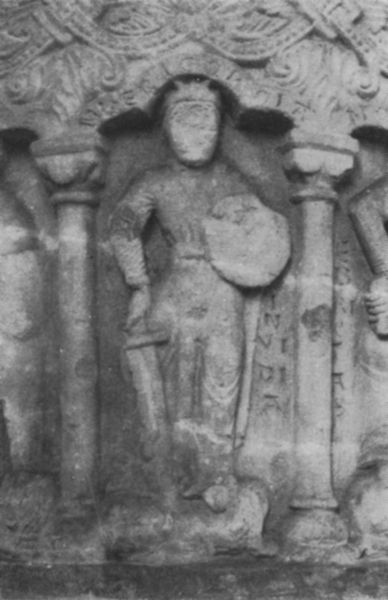
Titel: Figurenprogramm  von St. Leonard in Stanton Fitzwarren
Standort: Stanton Fitzwarren, St. Leonard (EU - GB - Wiltshire)
Schlagwörter: dunkel, fuß, kopf, mann, menschen, grau, marmor, männer, pfeiler, schwarz, säule, säulen, weiss, tier, muster, ornament, wand, blass, gesicht, mensch, sockel, stehen, stein, kirche, figur, gewand, person, krone, ohren, skulptur, statue, relief, schrift, bogen, schaden, könig, detail, inschrift, verzierung, wandgemälde, bildhauerei, tor, foto, nische, schild, abbruch, schwert, waffen, soldat, helm, ritter, rüstung, gravur, kapitelle, kapitell, ornamental, wappen, kaputt, sandstein, grab, mittelalter, krieger, zerstört, ornamentik, symbole, gemeißelt, kirhce, nischen, tabernakel, abgetragen, grabstein, beschädigt, bewaffnung, verwittert, invidia, kein gesicht, inscheift